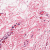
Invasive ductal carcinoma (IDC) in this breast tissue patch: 0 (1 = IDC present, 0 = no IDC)